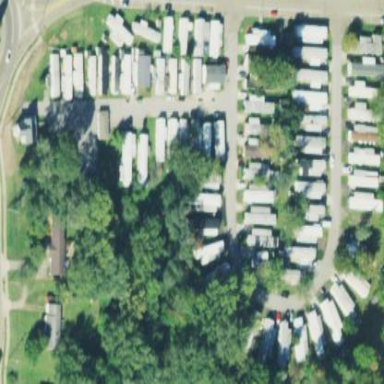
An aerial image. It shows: Residential area with mobile homes.